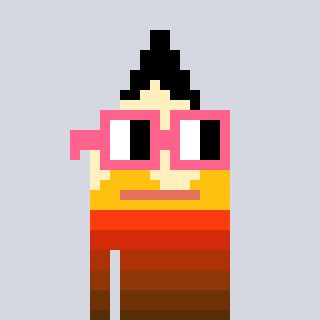
a pixel art character with square pink glasses, a pencil-shaped head and a darkpink-colored body on a cool background